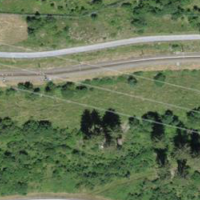
EUNIS habitat code: 31
Species observed at this site:
Lathyrus sylvestris